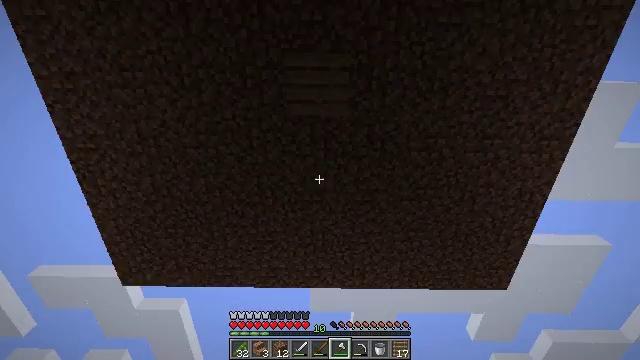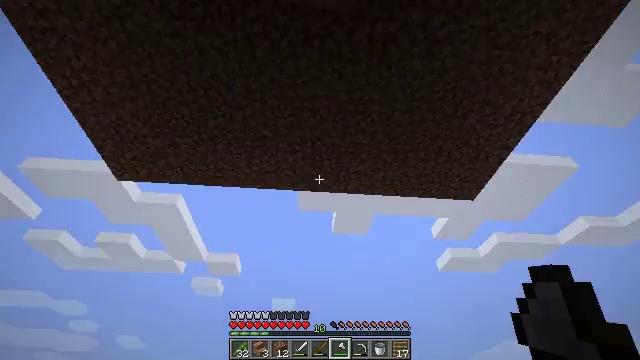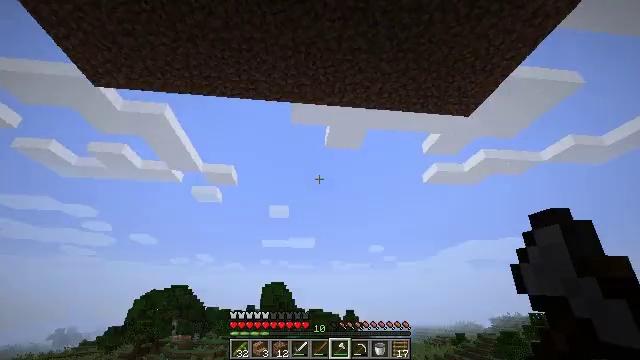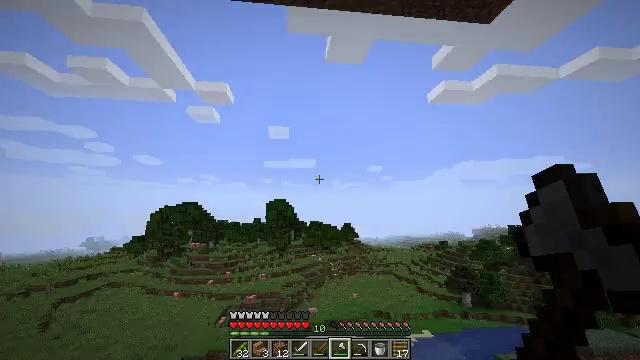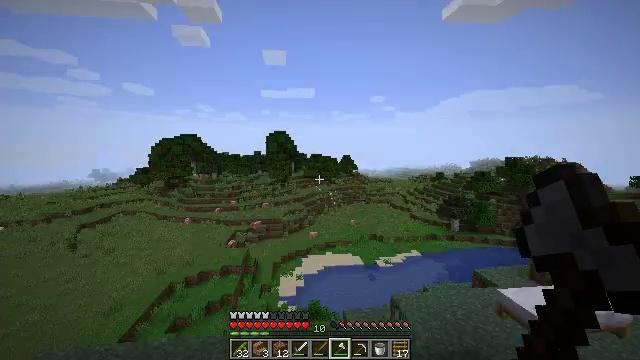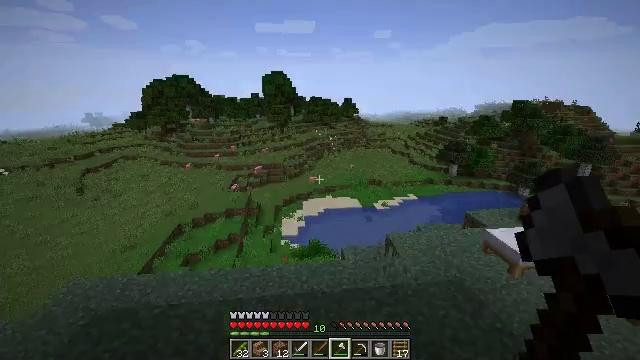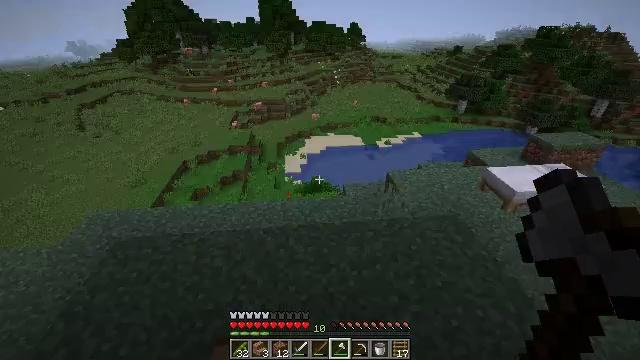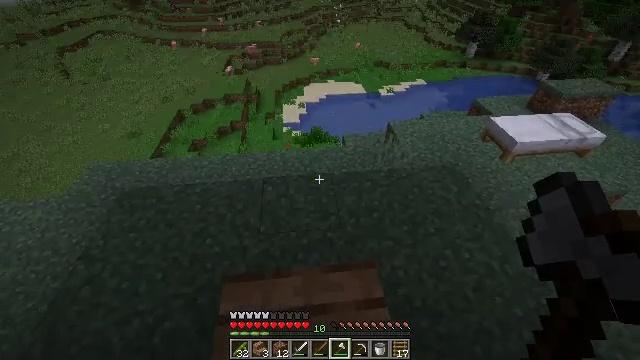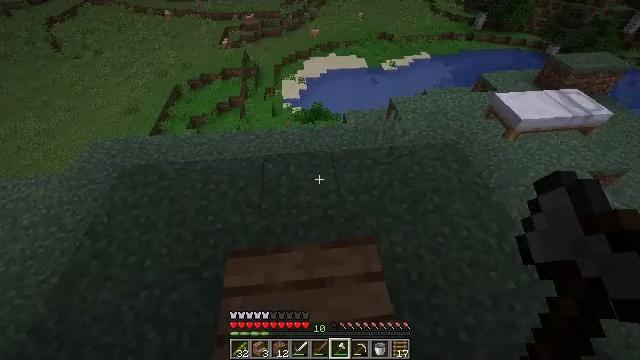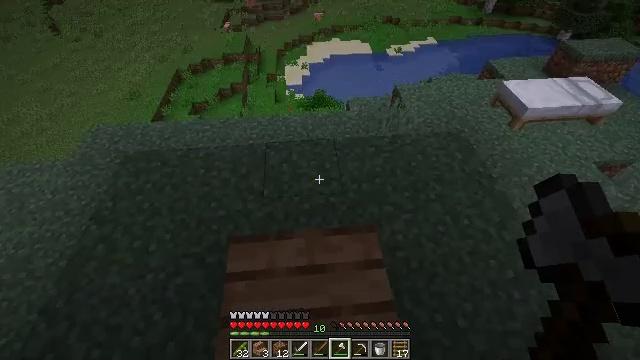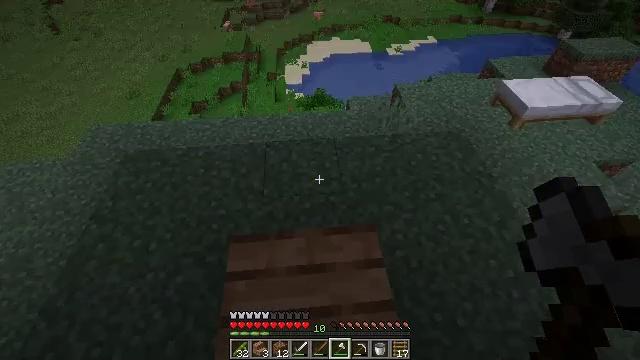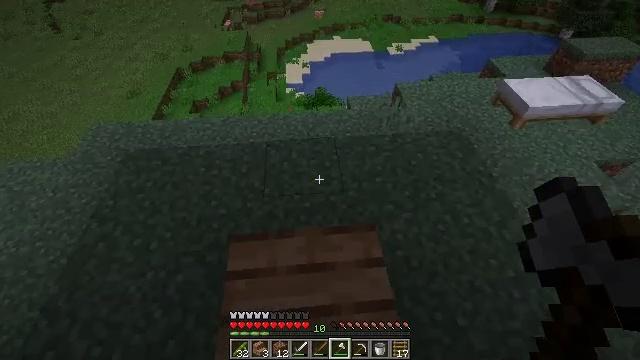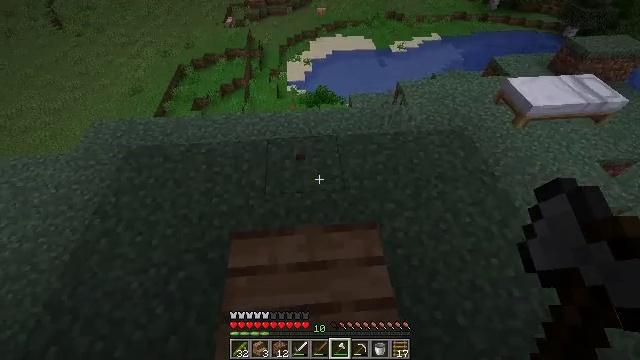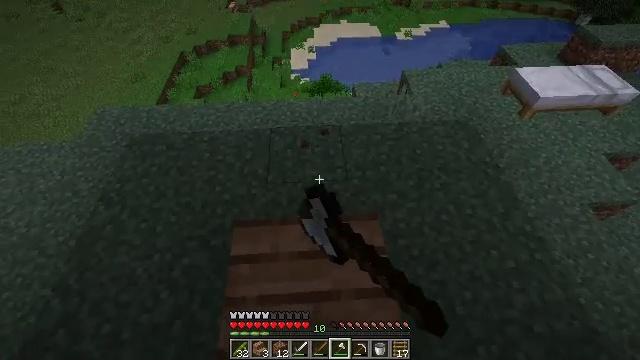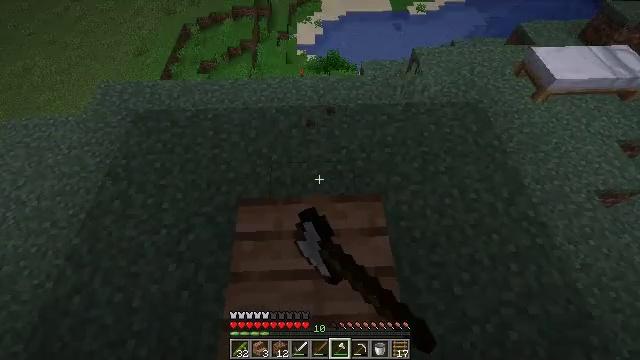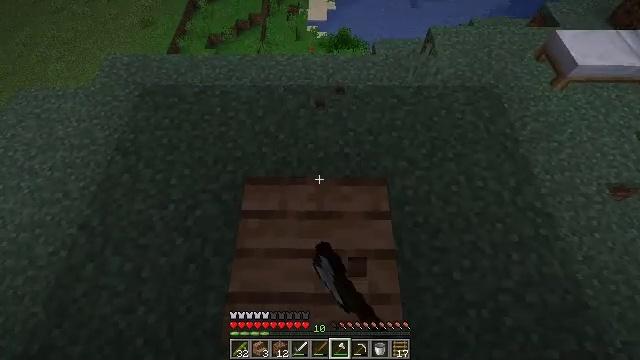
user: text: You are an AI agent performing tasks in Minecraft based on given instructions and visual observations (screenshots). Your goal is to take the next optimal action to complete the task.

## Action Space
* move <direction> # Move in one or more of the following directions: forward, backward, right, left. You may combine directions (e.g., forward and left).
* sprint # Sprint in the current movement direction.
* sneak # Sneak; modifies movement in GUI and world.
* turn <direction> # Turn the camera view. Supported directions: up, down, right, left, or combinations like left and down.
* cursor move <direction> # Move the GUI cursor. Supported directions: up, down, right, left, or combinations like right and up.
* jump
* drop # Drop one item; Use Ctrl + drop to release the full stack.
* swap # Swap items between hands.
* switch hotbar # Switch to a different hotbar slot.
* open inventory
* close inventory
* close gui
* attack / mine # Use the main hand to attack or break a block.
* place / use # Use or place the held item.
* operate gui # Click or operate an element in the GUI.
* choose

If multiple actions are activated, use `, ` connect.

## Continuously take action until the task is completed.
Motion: motion action
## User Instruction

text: Retrieve jungle planks by mining.
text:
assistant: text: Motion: turn right and down
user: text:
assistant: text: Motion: turn right and down
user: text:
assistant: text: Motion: turn down
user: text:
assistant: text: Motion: turn down
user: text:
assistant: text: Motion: turn down
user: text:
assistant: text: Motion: turn down
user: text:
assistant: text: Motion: turn down
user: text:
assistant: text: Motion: turn down
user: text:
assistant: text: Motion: turn down
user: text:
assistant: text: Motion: no_op
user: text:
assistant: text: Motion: no_op
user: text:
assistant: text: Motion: attack / mine
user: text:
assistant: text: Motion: turn down, attack / mine
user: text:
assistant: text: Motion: turn left and down, attack / mine
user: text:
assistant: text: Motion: turn left and down, attack / mine
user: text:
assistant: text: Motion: turn left and down, attack / mine
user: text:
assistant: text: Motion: turn left and down, attack / mine
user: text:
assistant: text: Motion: turn down, attack / mine
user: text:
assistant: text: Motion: attack / mine
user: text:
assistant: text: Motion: attack / mine
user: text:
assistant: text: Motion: attack / mine
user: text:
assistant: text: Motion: attack / mine
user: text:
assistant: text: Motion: attack / mine
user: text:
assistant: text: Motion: attack / mine
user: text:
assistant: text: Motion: attack / mine
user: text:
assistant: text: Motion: attack / mine
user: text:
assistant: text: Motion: attack / mine
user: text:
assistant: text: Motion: attack / mine
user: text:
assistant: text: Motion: attack / mine
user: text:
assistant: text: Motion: attack / mine